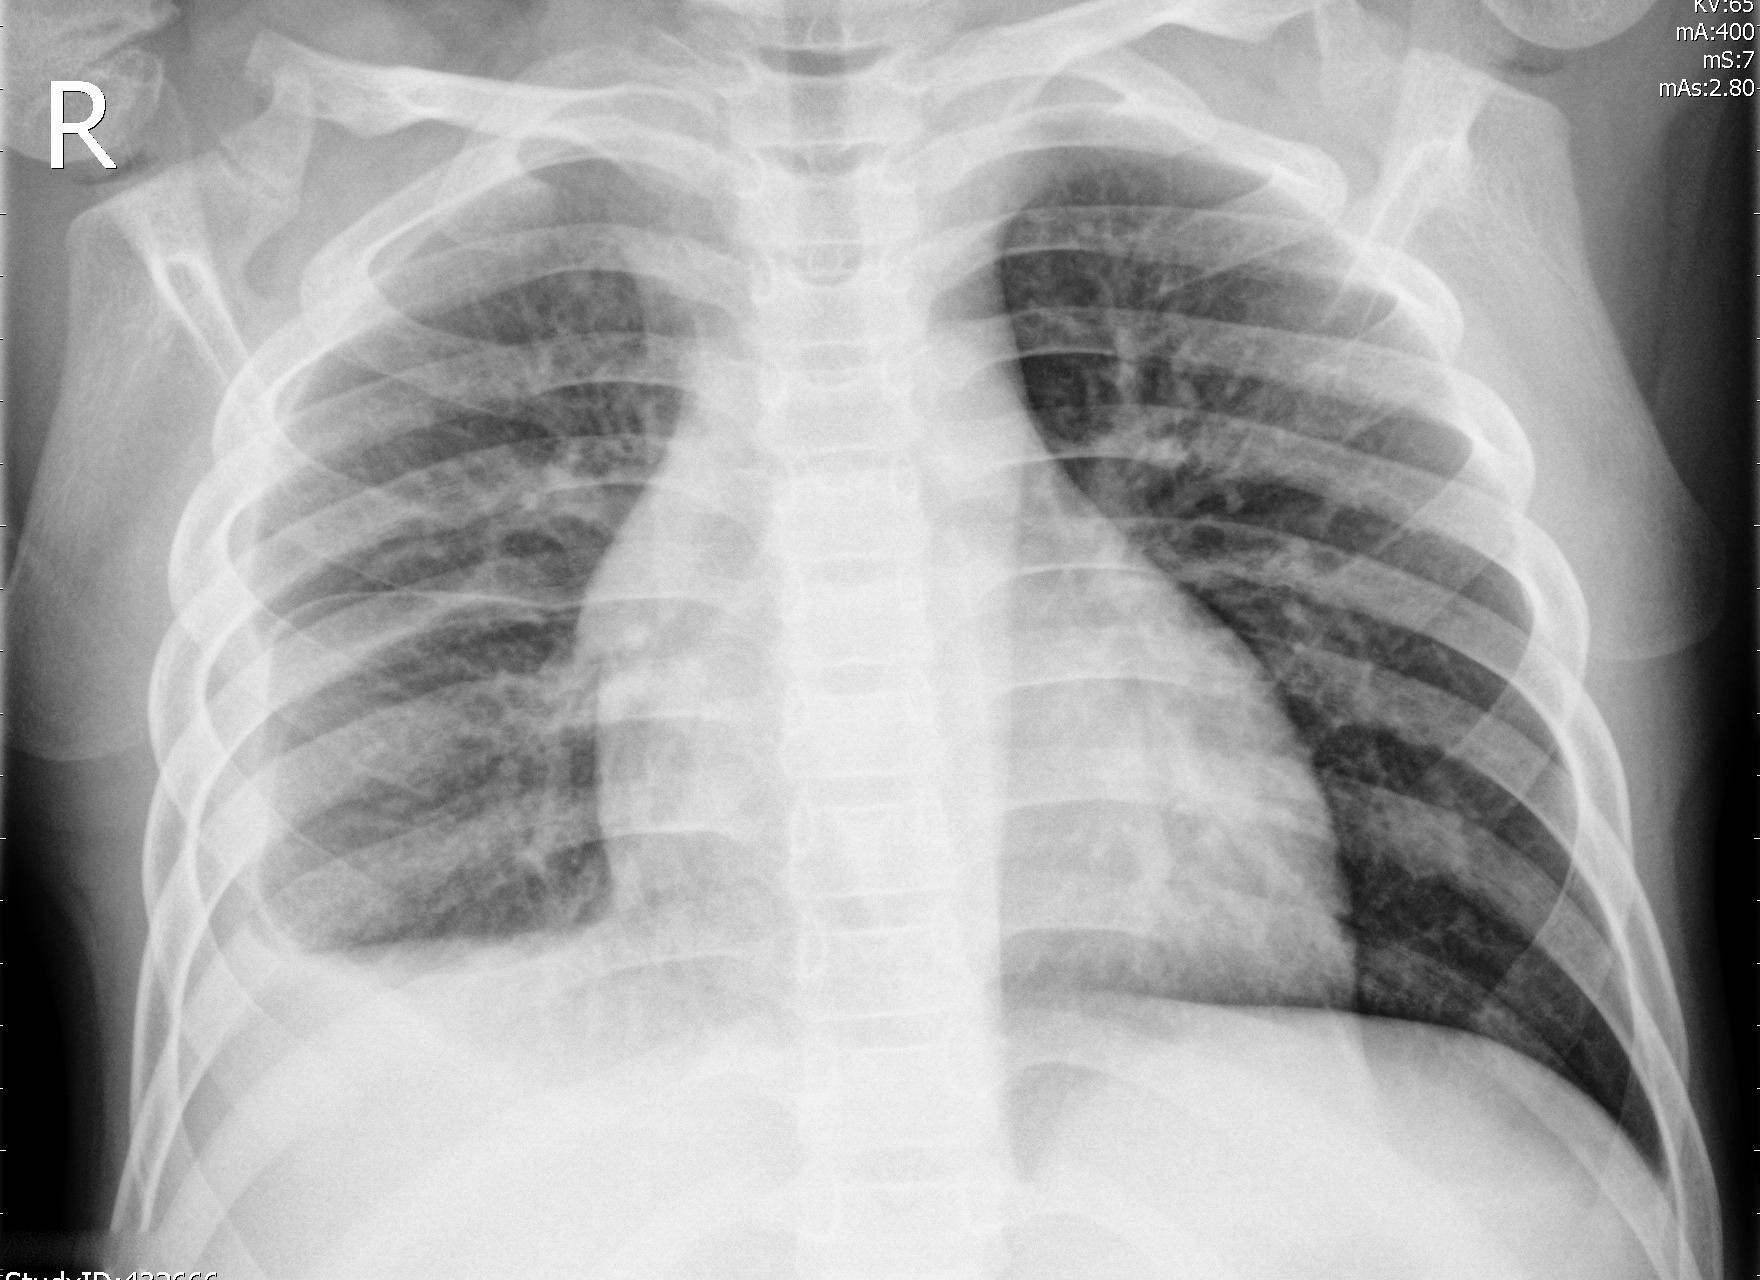
Diagnosis: PNEUMONIA